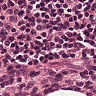
Metastatic tissue present: no